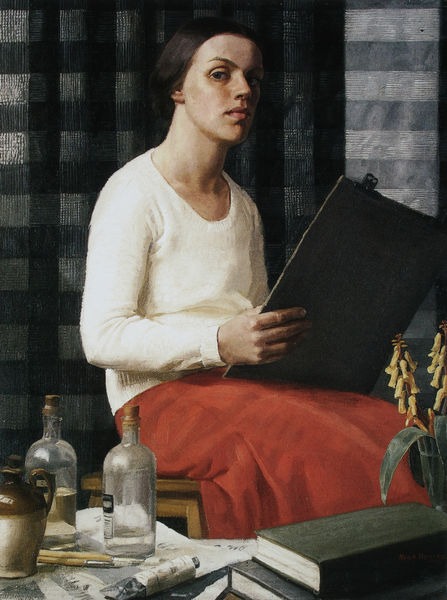
Titel: Porträtstudie
Künstler: Nora Heysen
Standort: Hobart (Tasmanien)
Institution: Tasmanian Museum and Art Gallery
Schlagwörter: dunkel, gemälde, hand, schatten, blumen, frau, frisur, hell, kariert, kleid, licht, stuhl, tisch, blick, rock, flaschen, hemd, falten, bild, bildnis, hals, portrait, porträt, vorhang, öl, realismus, sitzend, stoff, krug, bücher, farbe, hocker, wein, realistisch, malerin, roch, selbstporträt, buch, gefäss, zeitung, selbstbildnis, pinsel, selbstportrait, portät, pullover, korken, glocken, tube, rocck